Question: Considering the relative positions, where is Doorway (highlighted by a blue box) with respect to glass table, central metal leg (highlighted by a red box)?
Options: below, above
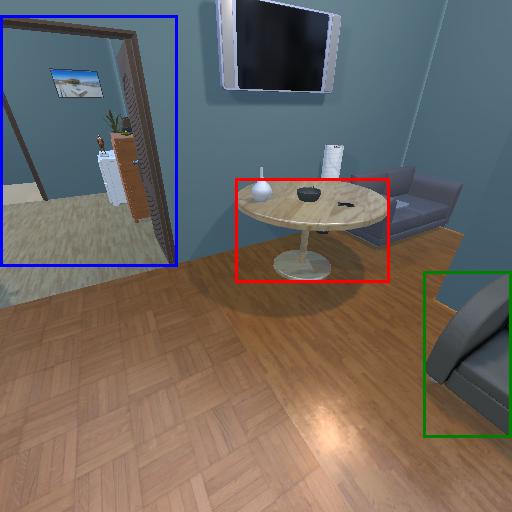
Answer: below